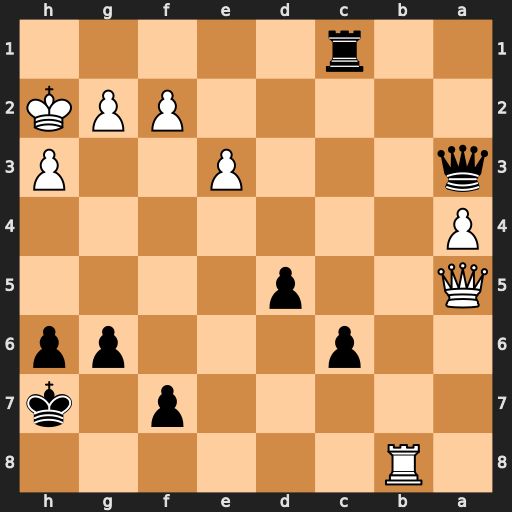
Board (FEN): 1R6/5p1k/2p3pp/Q2p4/P7/q3P2P/5PPK/2r5
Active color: b
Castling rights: -
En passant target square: -
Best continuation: Qd6+ f4 Qxb8